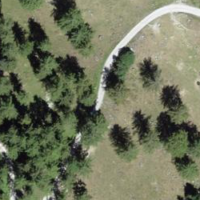
EUNIS habitat code: 26
Species observed at this site:
Gymnadenia conopsea
Periparus ater